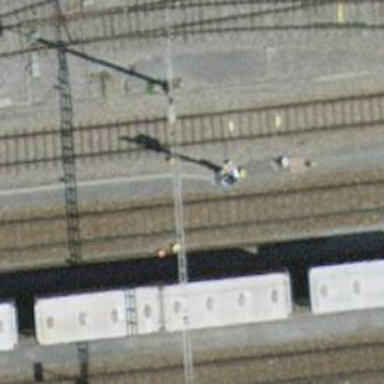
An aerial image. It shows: Railway signal.